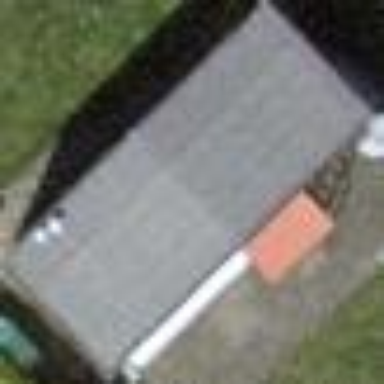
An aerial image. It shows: Static caravan building.